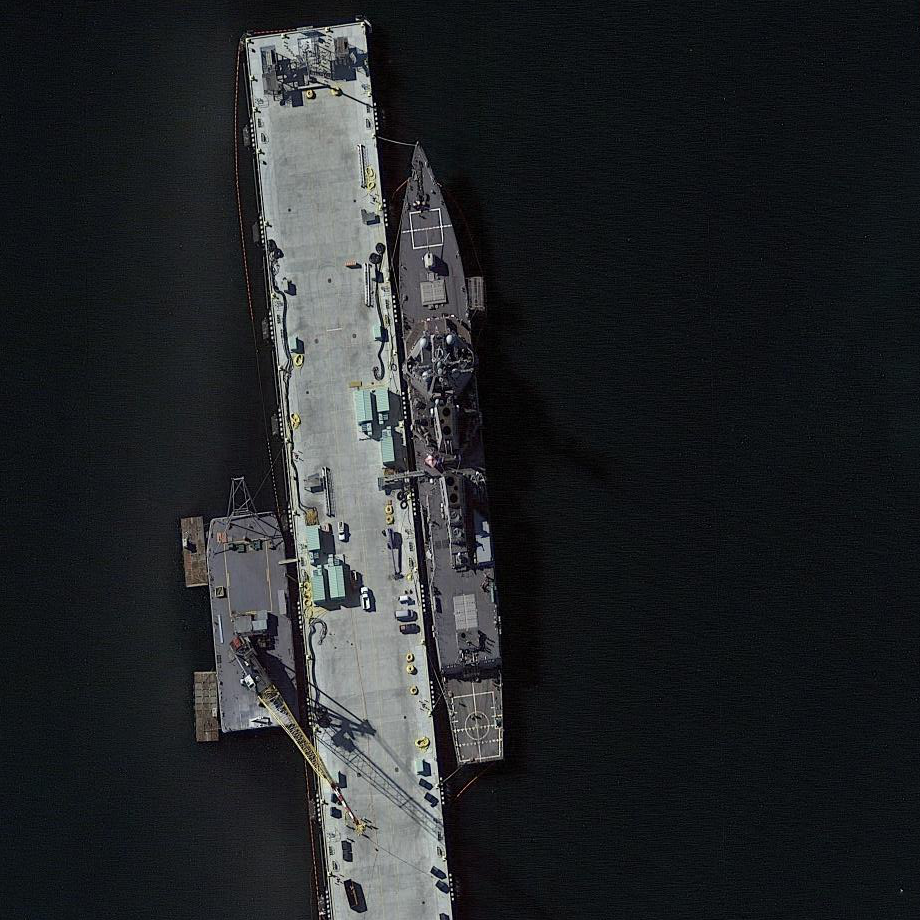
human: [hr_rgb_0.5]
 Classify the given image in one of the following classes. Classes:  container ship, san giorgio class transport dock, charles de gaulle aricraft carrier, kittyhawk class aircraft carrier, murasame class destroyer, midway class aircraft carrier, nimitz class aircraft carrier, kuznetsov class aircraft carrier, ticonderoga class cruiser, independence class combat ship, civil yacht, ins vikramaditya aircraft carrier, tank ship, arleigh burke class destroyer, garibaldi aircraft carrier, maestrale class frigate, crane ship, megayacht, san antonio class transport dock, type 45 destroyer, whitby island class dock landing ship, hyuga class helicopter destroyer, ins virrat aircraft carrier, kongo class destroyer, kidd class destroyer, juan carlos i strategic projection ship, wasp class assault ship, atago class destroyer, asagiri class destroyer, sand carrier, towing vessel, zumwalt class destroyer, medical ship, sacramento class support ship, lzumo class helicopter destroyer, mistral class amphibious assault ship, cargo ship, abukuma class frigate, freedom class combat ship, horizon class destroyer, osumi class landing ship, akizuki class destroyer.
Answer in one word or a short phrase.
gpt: Arleigh Burke class destroyer